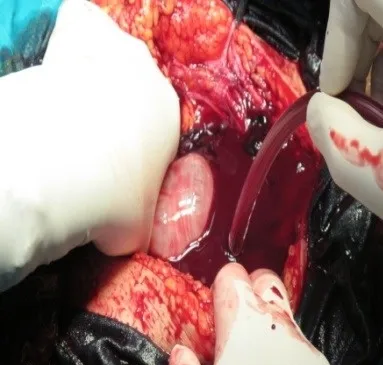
Intraoperatory findings: 600 ml of blood associated with clots and a 23-week-old abdominal pregnancy.
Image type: medical_photograph (other_medical_photograph)